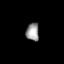
Tissue: prostate
Cell type: T cells
Senescence score: 0.8026
Nuclear area (px): 229
Mean DAPI intensity: 150.948